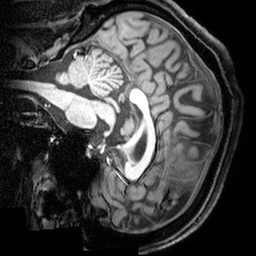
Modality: T1w
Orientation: sagittal
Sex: male
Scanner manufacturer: siemens
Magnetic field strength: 3 T
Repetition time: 1.9 s
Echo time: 0.00397 s